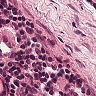
Metastatic tissue present: no